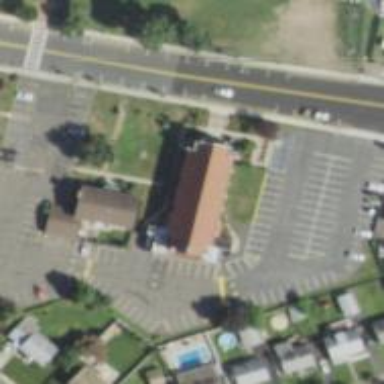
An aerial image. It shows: Place of worship.